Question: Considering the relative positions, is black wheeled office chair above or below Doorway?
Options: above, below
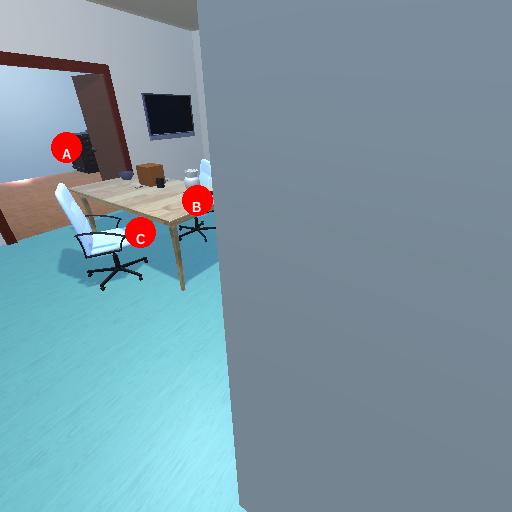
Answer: above